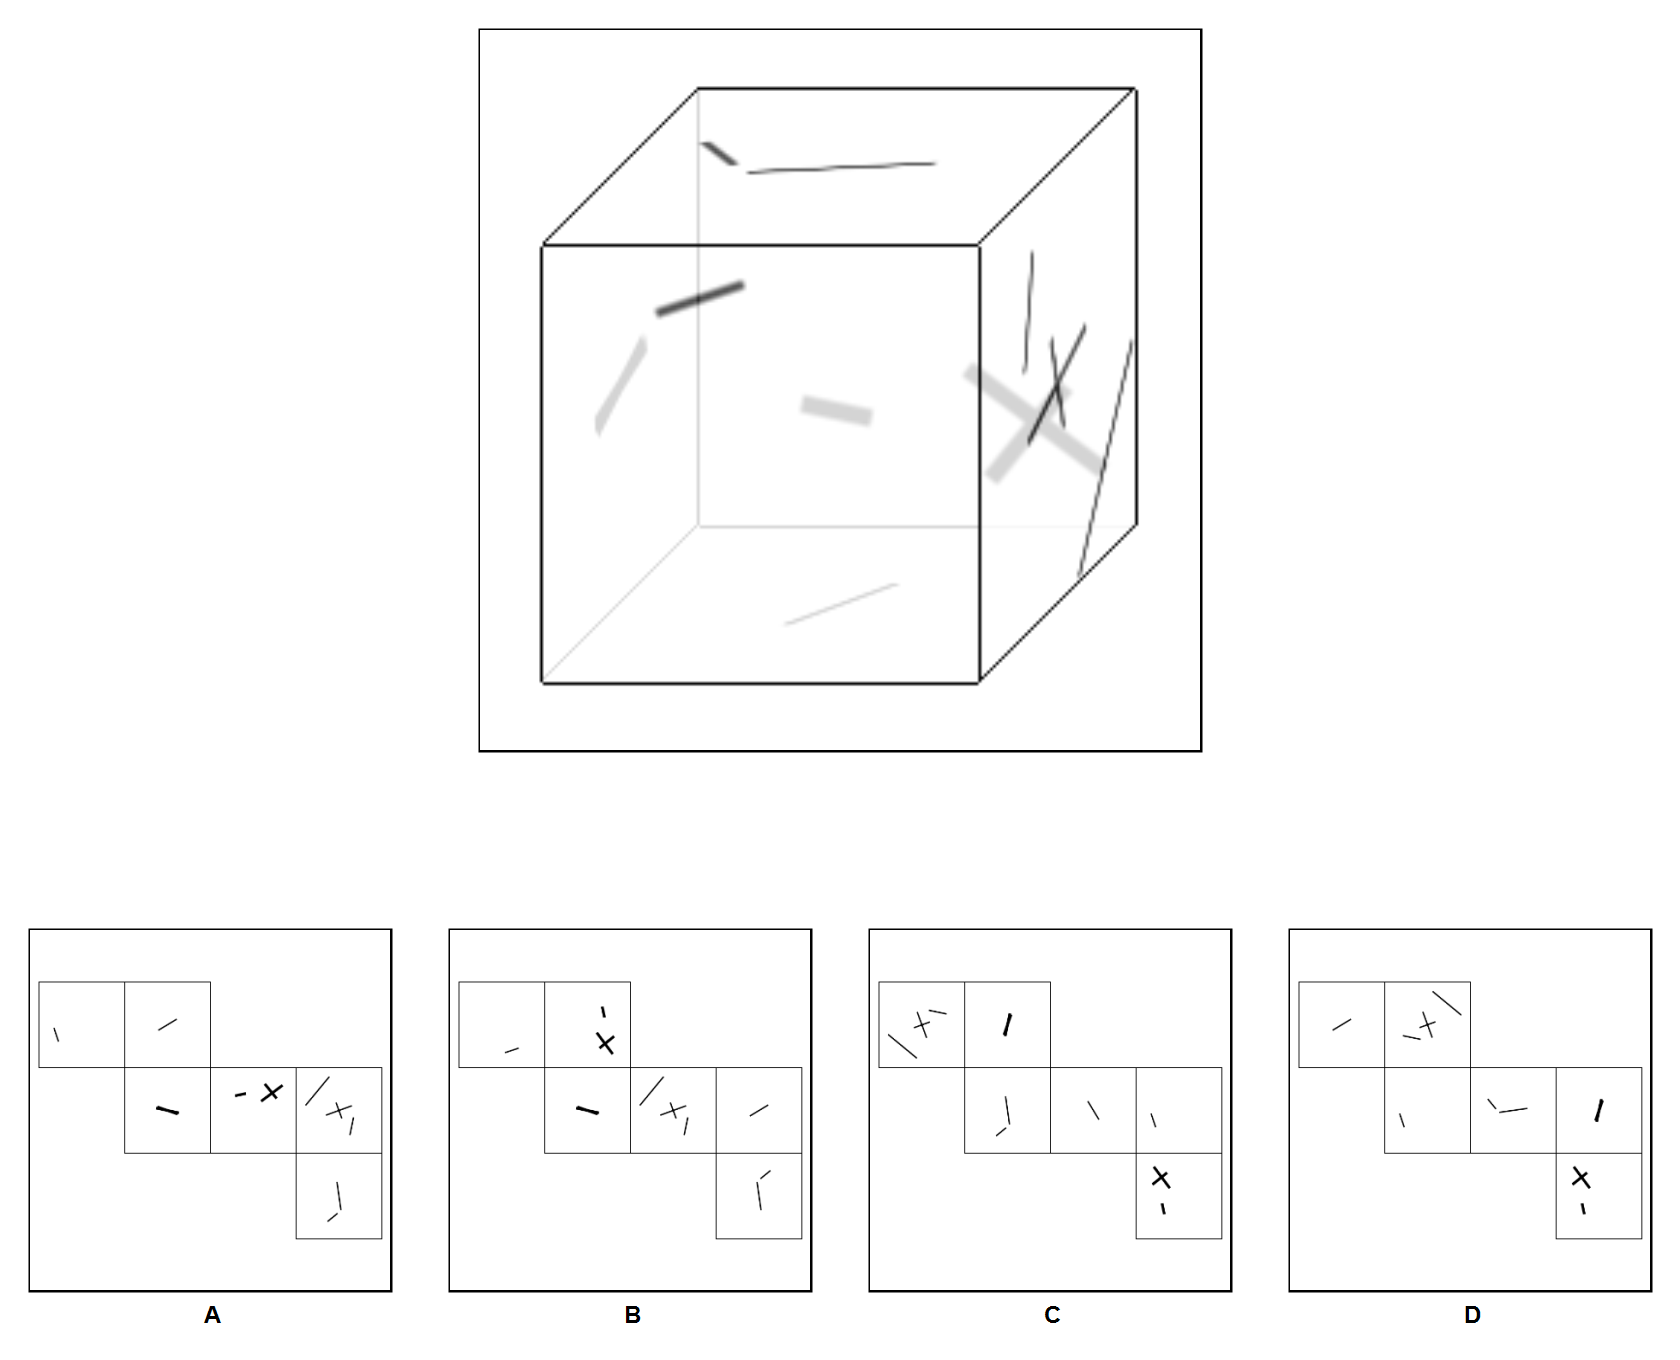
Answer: A